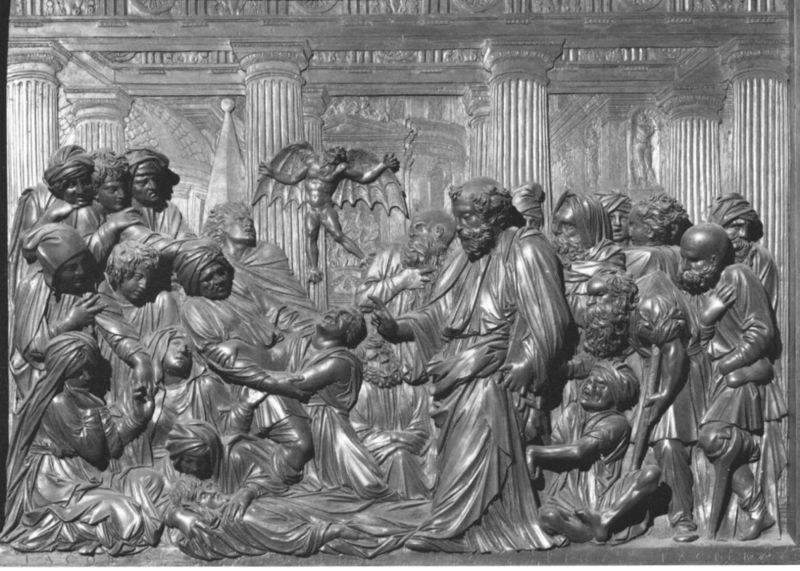
Titel: Kanzel im Chor
Künstler: Jacopo Sansovino
Standort: Venedig, S. Marco (EU - I - Venetien)
Schlagwörter: flügel, frauen, menschen, männer, säulen, menge, tod, gewand, stock, engel, relief, glatze, metall, foto, krank, schwarzweiß, heilung, kranke, verwundet, turban, turbane, gebälk, prothese, rel